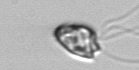
Label: flagellate_morphotype1